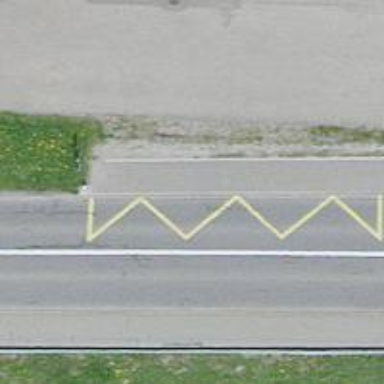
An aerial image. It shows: Platform for public transport is situated by the road.